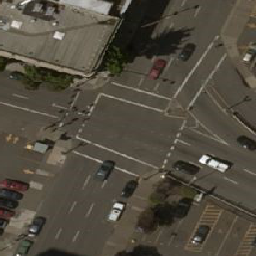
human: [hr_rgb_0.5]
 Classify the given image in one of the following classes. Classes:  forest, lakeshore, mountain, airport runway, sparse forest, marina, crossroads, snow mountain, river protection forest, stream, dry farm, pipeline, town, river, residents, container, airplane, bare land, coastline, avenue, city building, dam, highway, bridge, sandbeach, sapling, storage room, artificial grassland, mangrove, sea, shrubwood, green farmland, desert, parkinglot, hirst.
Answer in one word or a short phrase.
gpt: crossroads